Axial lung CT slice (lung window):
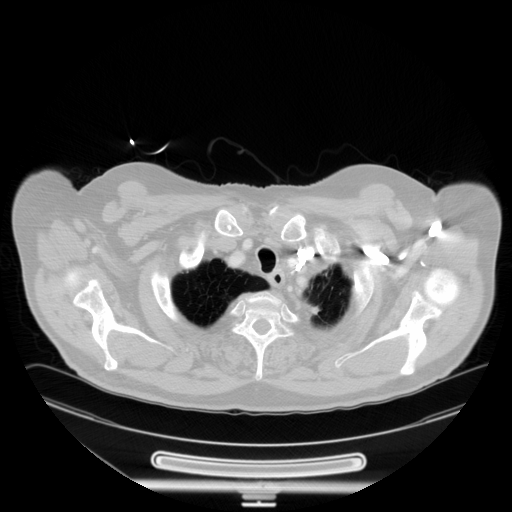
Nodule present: no